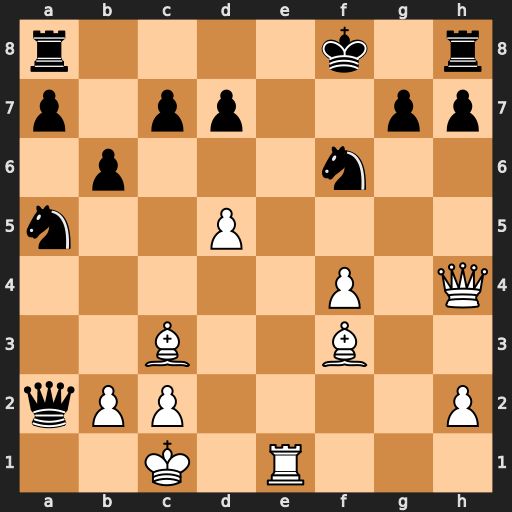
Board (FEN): r4k1r/p1pp2pp/1p3n2/n2P4/5P1Q/2B2B2/qPP4P/2K1R3
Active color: w
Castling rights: -
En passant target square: -
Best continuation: Bxf6 Qa1+ Kd2 Nc4+ Kd3 Nxb2+ Ke2 Re8+ Be5 Qa3 Kf2